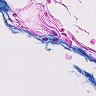
Metastatic tissue present: no